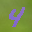
Label: 4